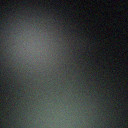
Screen state: off